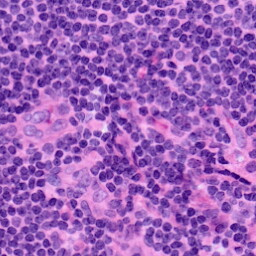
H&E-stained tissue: LymphNode